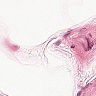
Metastatic tissue present: no